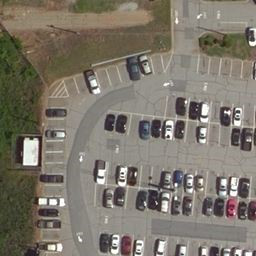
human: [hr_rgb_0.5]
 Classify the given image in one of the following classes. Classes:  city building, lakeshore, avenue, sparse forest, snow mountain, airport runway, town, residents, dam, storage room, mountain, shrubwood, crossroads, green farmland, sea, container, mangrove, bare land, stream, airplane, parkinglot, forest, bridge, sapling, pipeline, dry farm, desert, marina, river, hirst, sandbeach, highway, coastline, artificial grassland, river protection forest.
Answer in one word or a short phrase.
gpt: parkinglot